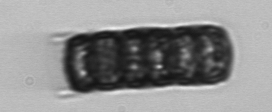
Label: Paralia_sulcata